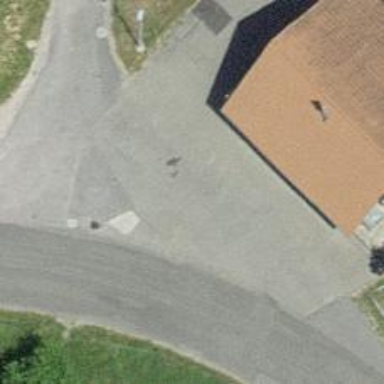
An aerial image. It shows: Bus stop with platform for public transport.